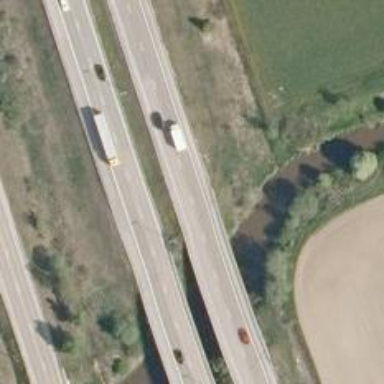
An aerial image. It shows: Asphalt bridge over motorway.